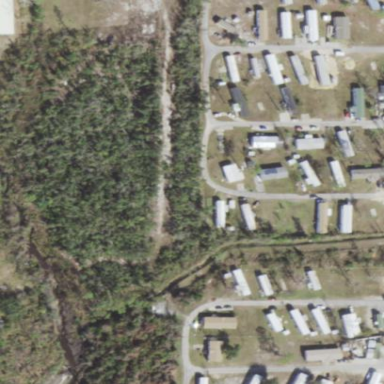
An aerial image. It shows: Residential area designated as trailer park.